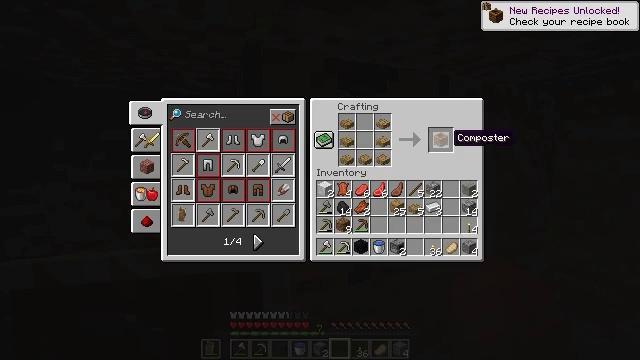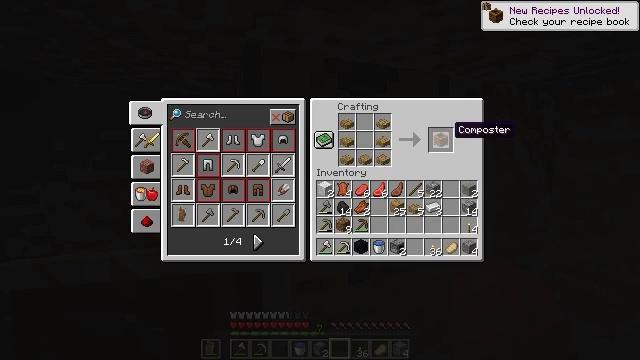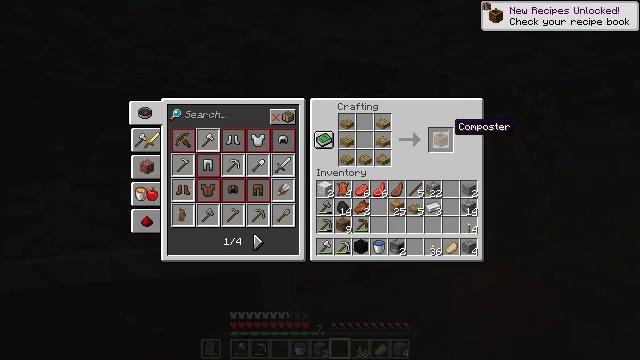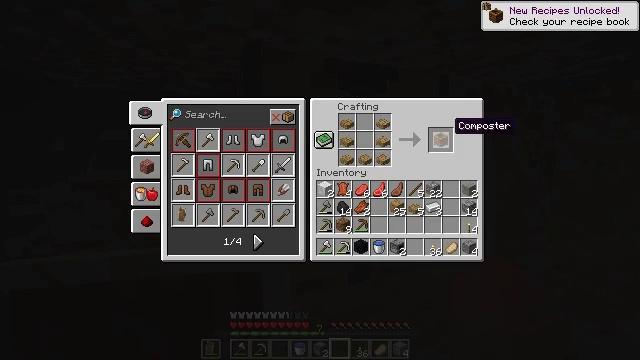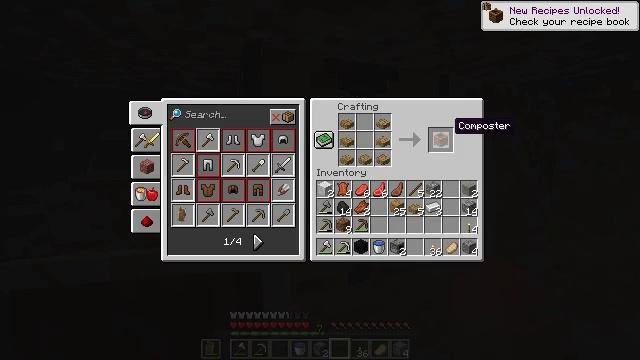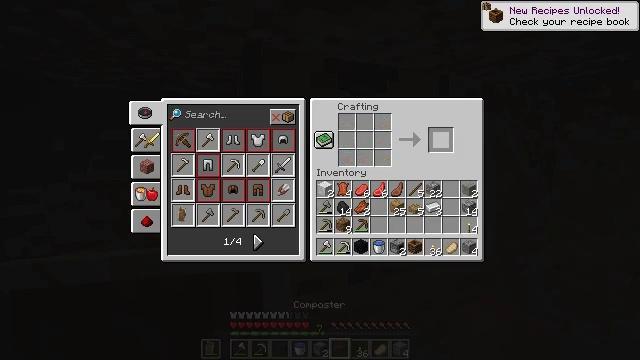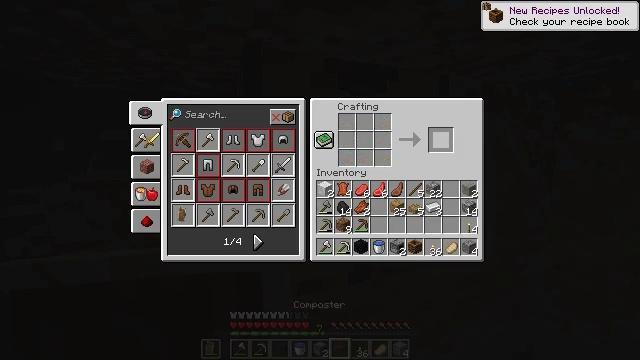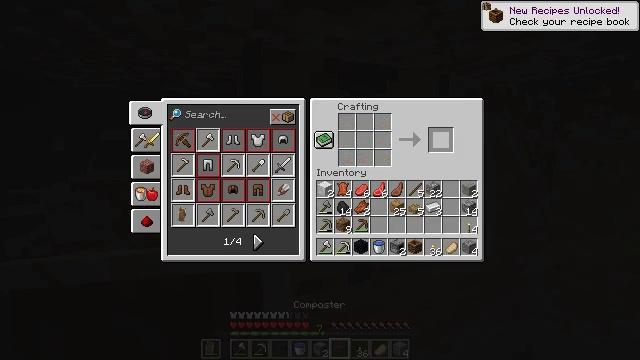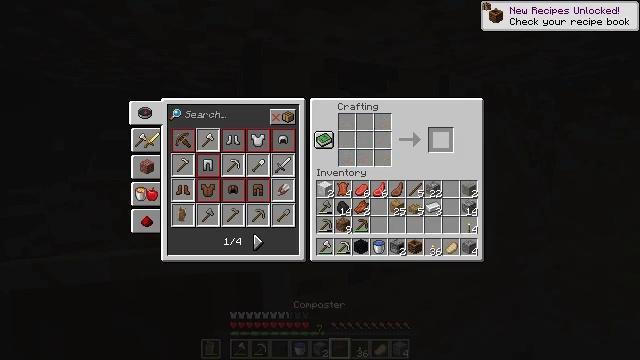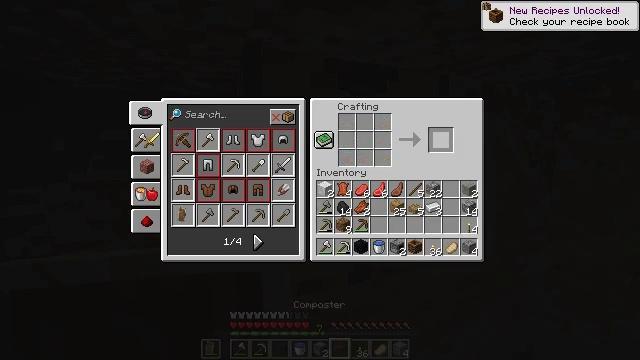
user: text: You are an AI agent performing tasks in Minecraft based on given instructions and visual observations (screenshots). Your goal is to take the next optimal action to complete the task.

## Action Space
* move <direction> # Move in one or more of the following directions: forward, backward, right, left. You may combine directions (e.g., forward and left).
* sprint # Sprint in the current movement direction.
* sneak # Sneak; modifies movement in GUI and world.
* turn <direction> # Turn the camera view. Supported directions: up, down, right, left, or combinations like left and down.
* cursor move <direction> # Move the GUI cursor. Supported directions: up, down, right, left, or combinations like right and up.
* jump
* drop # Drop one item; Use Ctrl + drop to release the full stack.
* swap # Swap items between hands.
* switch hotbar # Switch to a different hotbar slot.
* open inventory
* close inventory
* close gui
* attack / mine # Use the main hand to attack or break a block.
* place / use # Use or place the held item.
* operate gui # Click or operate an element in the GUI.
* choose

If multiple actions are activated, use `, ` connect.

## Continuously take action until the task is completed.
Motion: motion action
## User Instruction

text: Craft a composter using the crafting grid.
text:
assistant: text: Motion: cursor move up
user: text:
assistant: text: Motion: sneak
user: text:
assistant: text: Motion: sneak
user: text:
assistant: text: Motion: sneak
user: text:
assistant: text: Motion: sneak, operate gui
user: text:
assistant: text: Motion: sneak, operate gui
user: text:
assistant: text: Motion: sneak, operate gui
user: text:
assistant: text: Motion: sneak
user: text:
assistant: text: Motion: sneak
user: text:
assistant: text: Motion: sneak